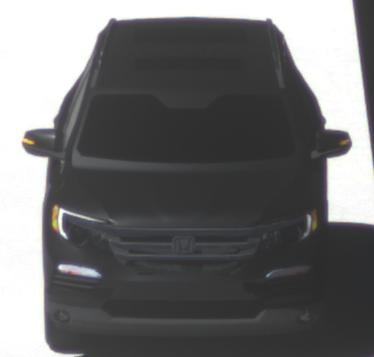
Make: Honda
Model: Pilot
Detailed model: 3
Model produced from: 2015
Model produced until: 2022
Doors: 5
Color: black
Road condition: dry road
Daytime: midday
Contrast: high contrast